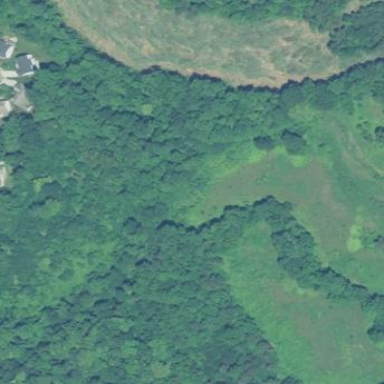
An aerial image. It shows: Mixed deciduous woodland area with variety of trees.